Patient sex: M
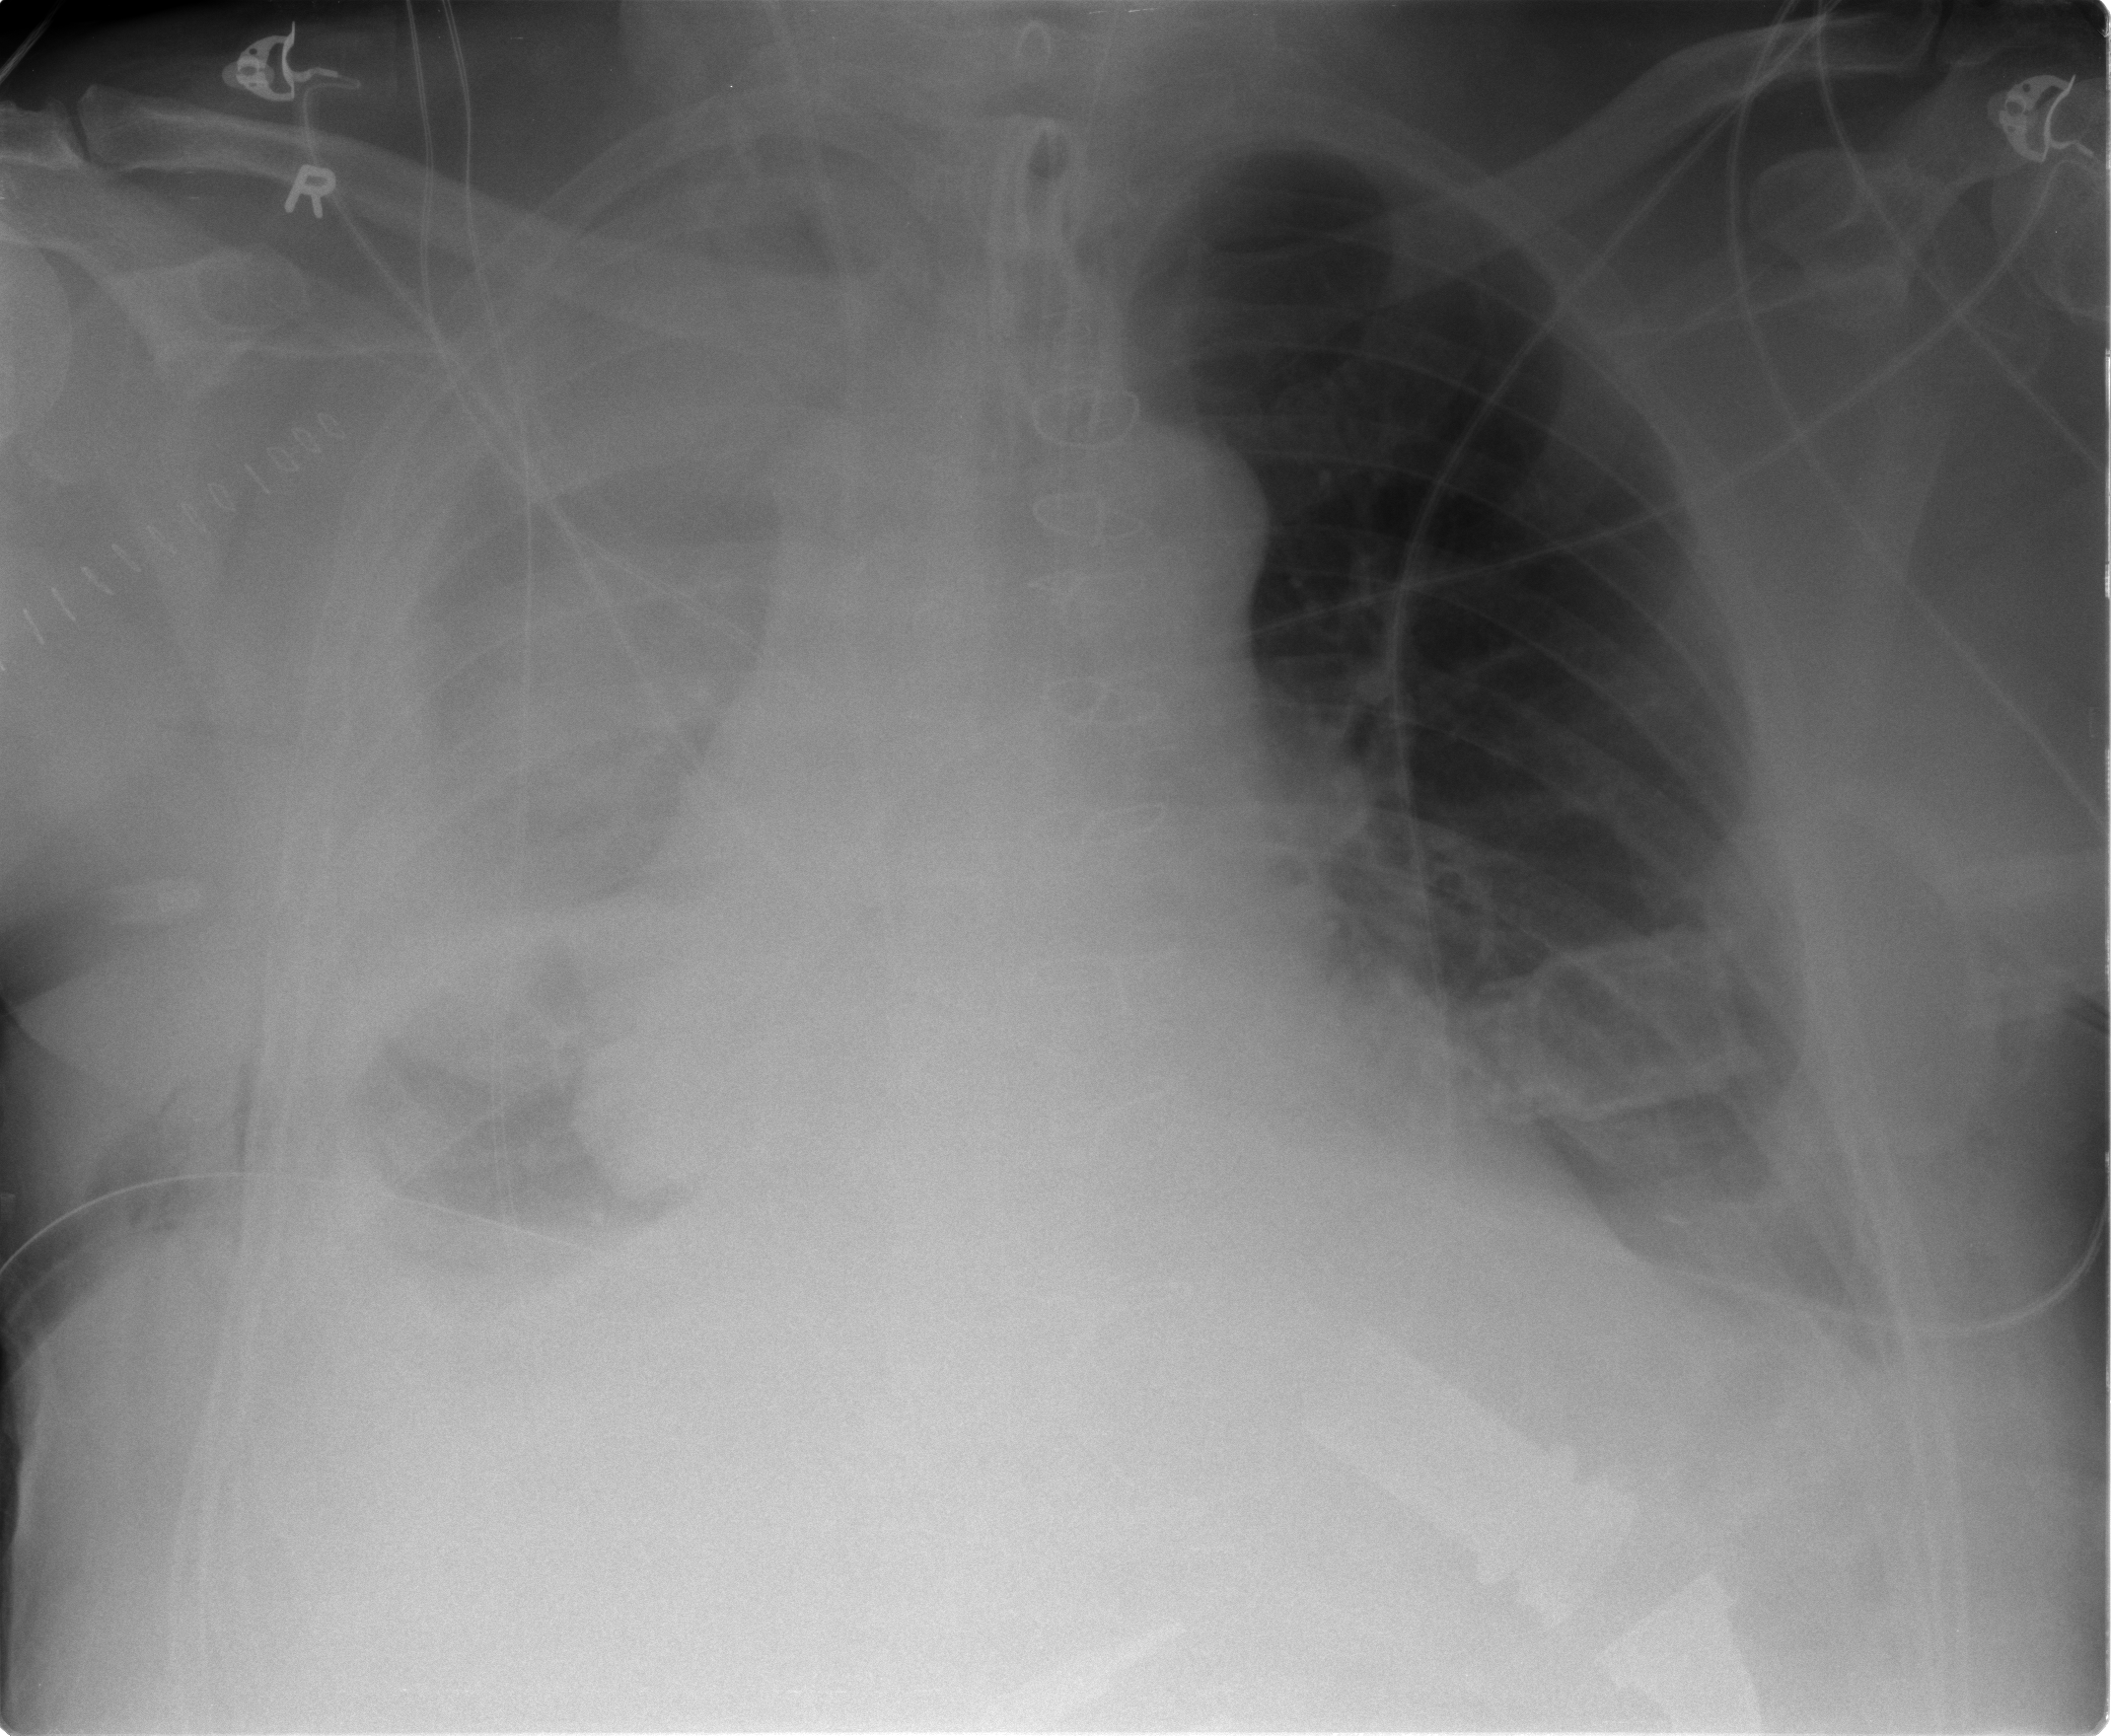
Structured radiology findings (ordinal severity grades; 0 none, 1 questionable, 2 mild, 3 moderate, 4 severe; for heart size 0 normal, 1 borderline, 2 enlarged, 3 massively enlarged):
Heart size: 2
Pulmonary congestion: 1
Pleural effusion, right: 3
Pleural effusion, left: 2
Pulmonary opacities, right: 2
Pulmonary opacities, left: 1
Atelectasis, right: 3
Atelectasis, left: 2